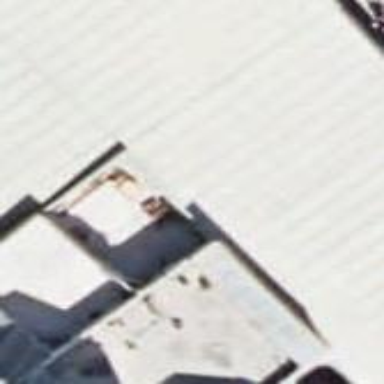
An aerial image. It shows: Warehouse.